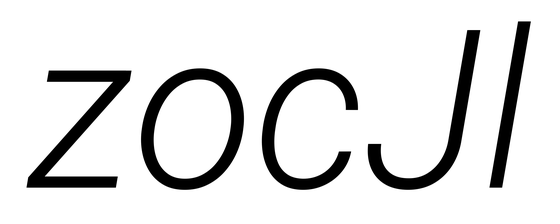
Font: Roboto-Italic_Light_Italic